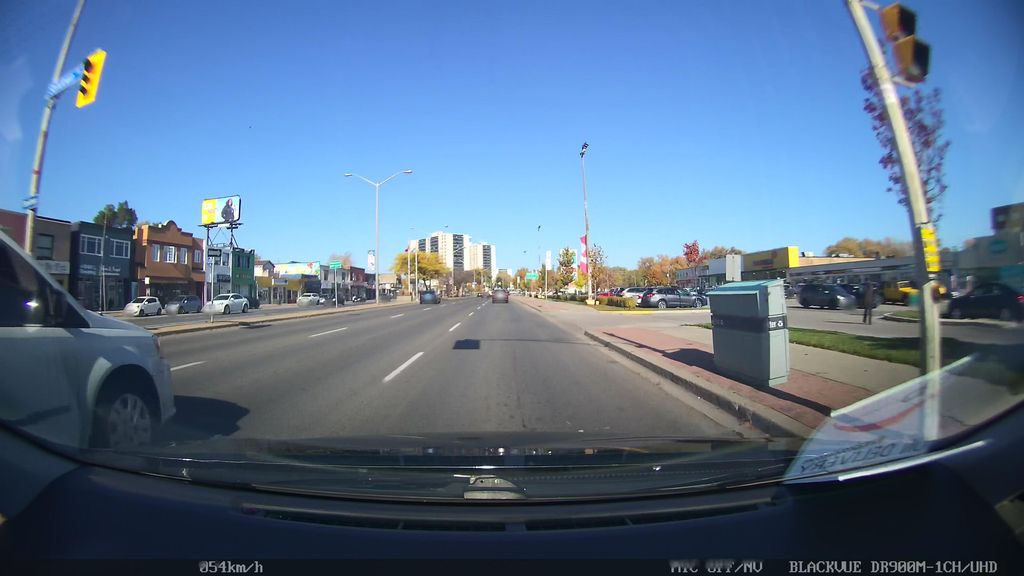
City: toronto